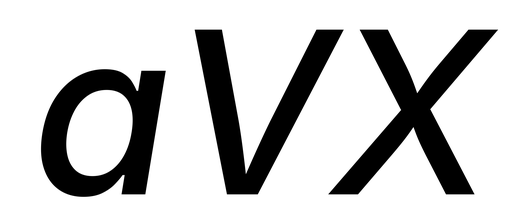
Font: Inter-Italic_Medium_Italic